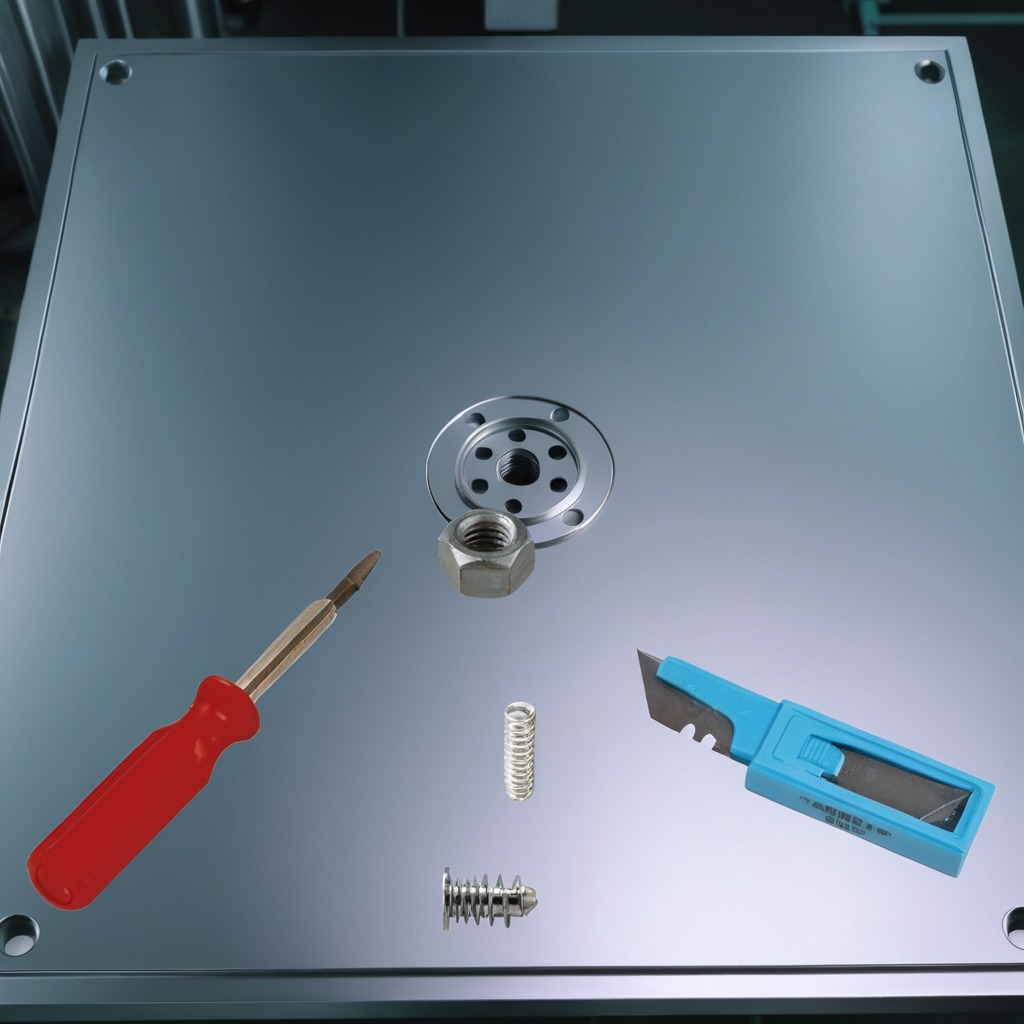
A tool> lying on the metal table is a utility knife, a metal machine screw, a coiled metal spring, a screwdriver, and a metal nut.